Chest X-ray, AP view. Patient: 57 years old, sex F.
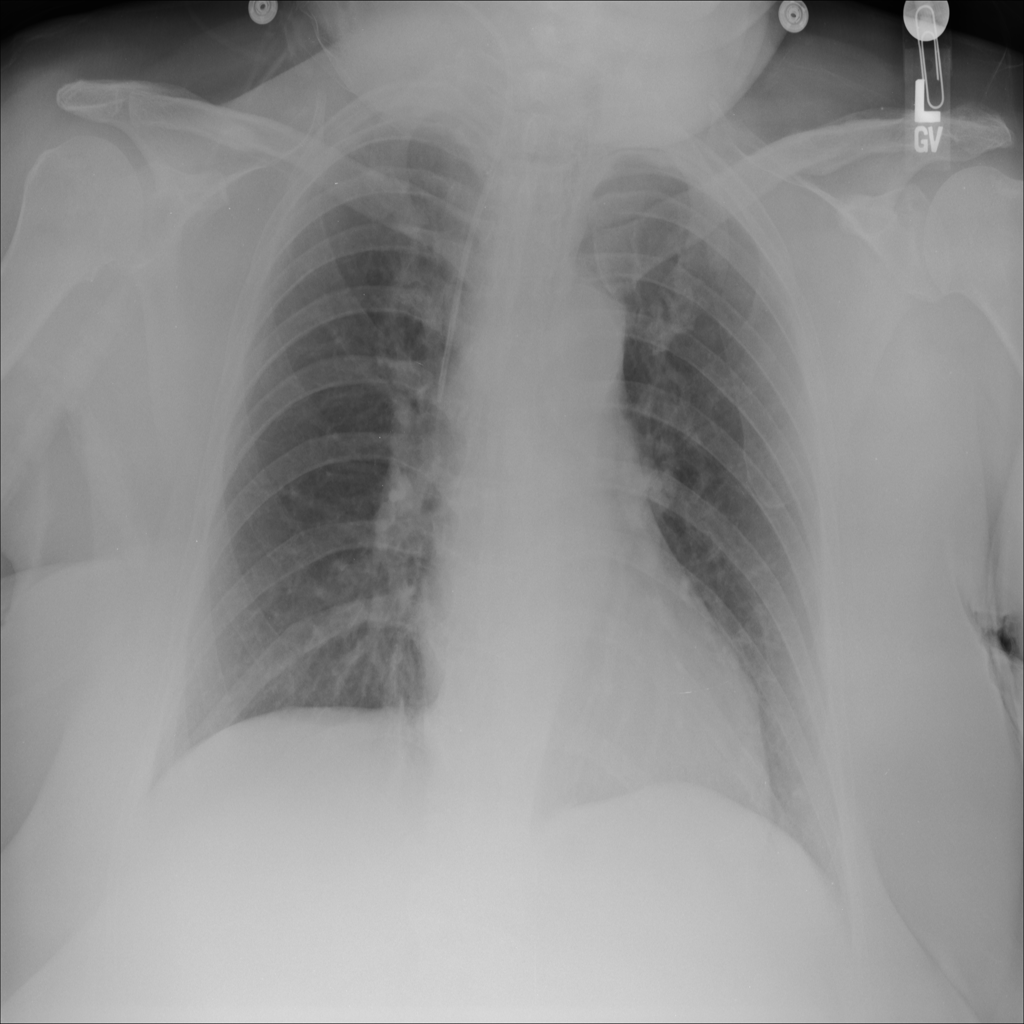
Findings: No Finding